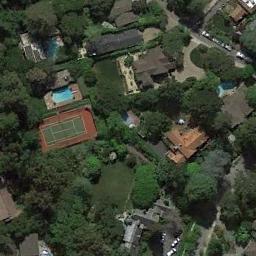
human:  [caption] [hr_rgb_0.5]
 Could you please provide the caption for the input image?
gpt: Tennis court and swimming pool in the middle of a residential area surrounded by trees .

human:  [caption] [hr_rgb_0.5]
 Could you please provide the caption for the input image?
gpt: Lots of buildings are beside the tennis courts .

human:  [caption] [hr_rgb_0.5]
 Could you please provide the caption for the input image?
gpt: There is a tennis court on the vacant lot .

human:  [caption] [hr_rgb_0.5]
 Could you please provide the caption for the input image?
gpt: The tennis court is on the grass next to some buildings and trees .

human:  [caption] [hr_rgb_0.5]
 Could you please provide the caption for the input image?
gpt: There are many green trees and some buildings near the tennis court .